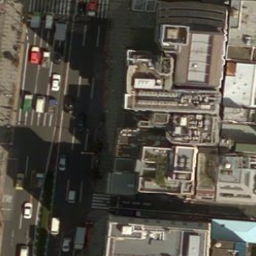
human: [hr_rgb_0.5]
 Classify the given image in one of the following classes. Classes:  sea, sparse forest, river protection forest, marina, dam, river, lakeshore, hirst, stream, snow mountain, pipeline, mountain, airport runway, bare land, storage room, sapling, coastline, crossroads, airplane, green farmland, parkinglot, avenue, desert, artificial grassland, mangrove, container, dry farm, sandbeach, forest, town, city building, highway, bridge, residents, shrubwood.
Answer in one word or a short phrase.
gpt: city building